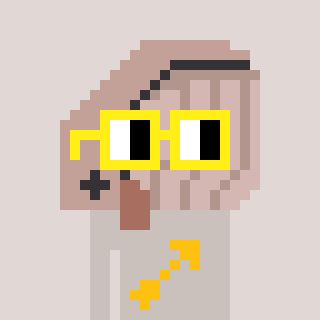
a pixel art character with square yellow glasses, a whale-shaped head and a foggrey-colored body on a warm background